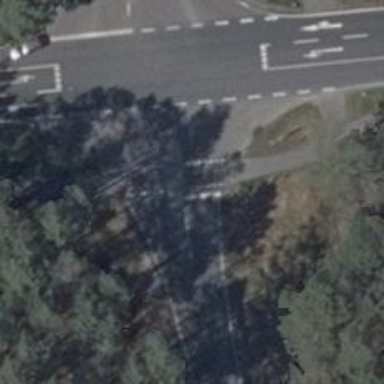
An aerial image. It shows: Secondary road with asphalt surface.